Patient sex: M
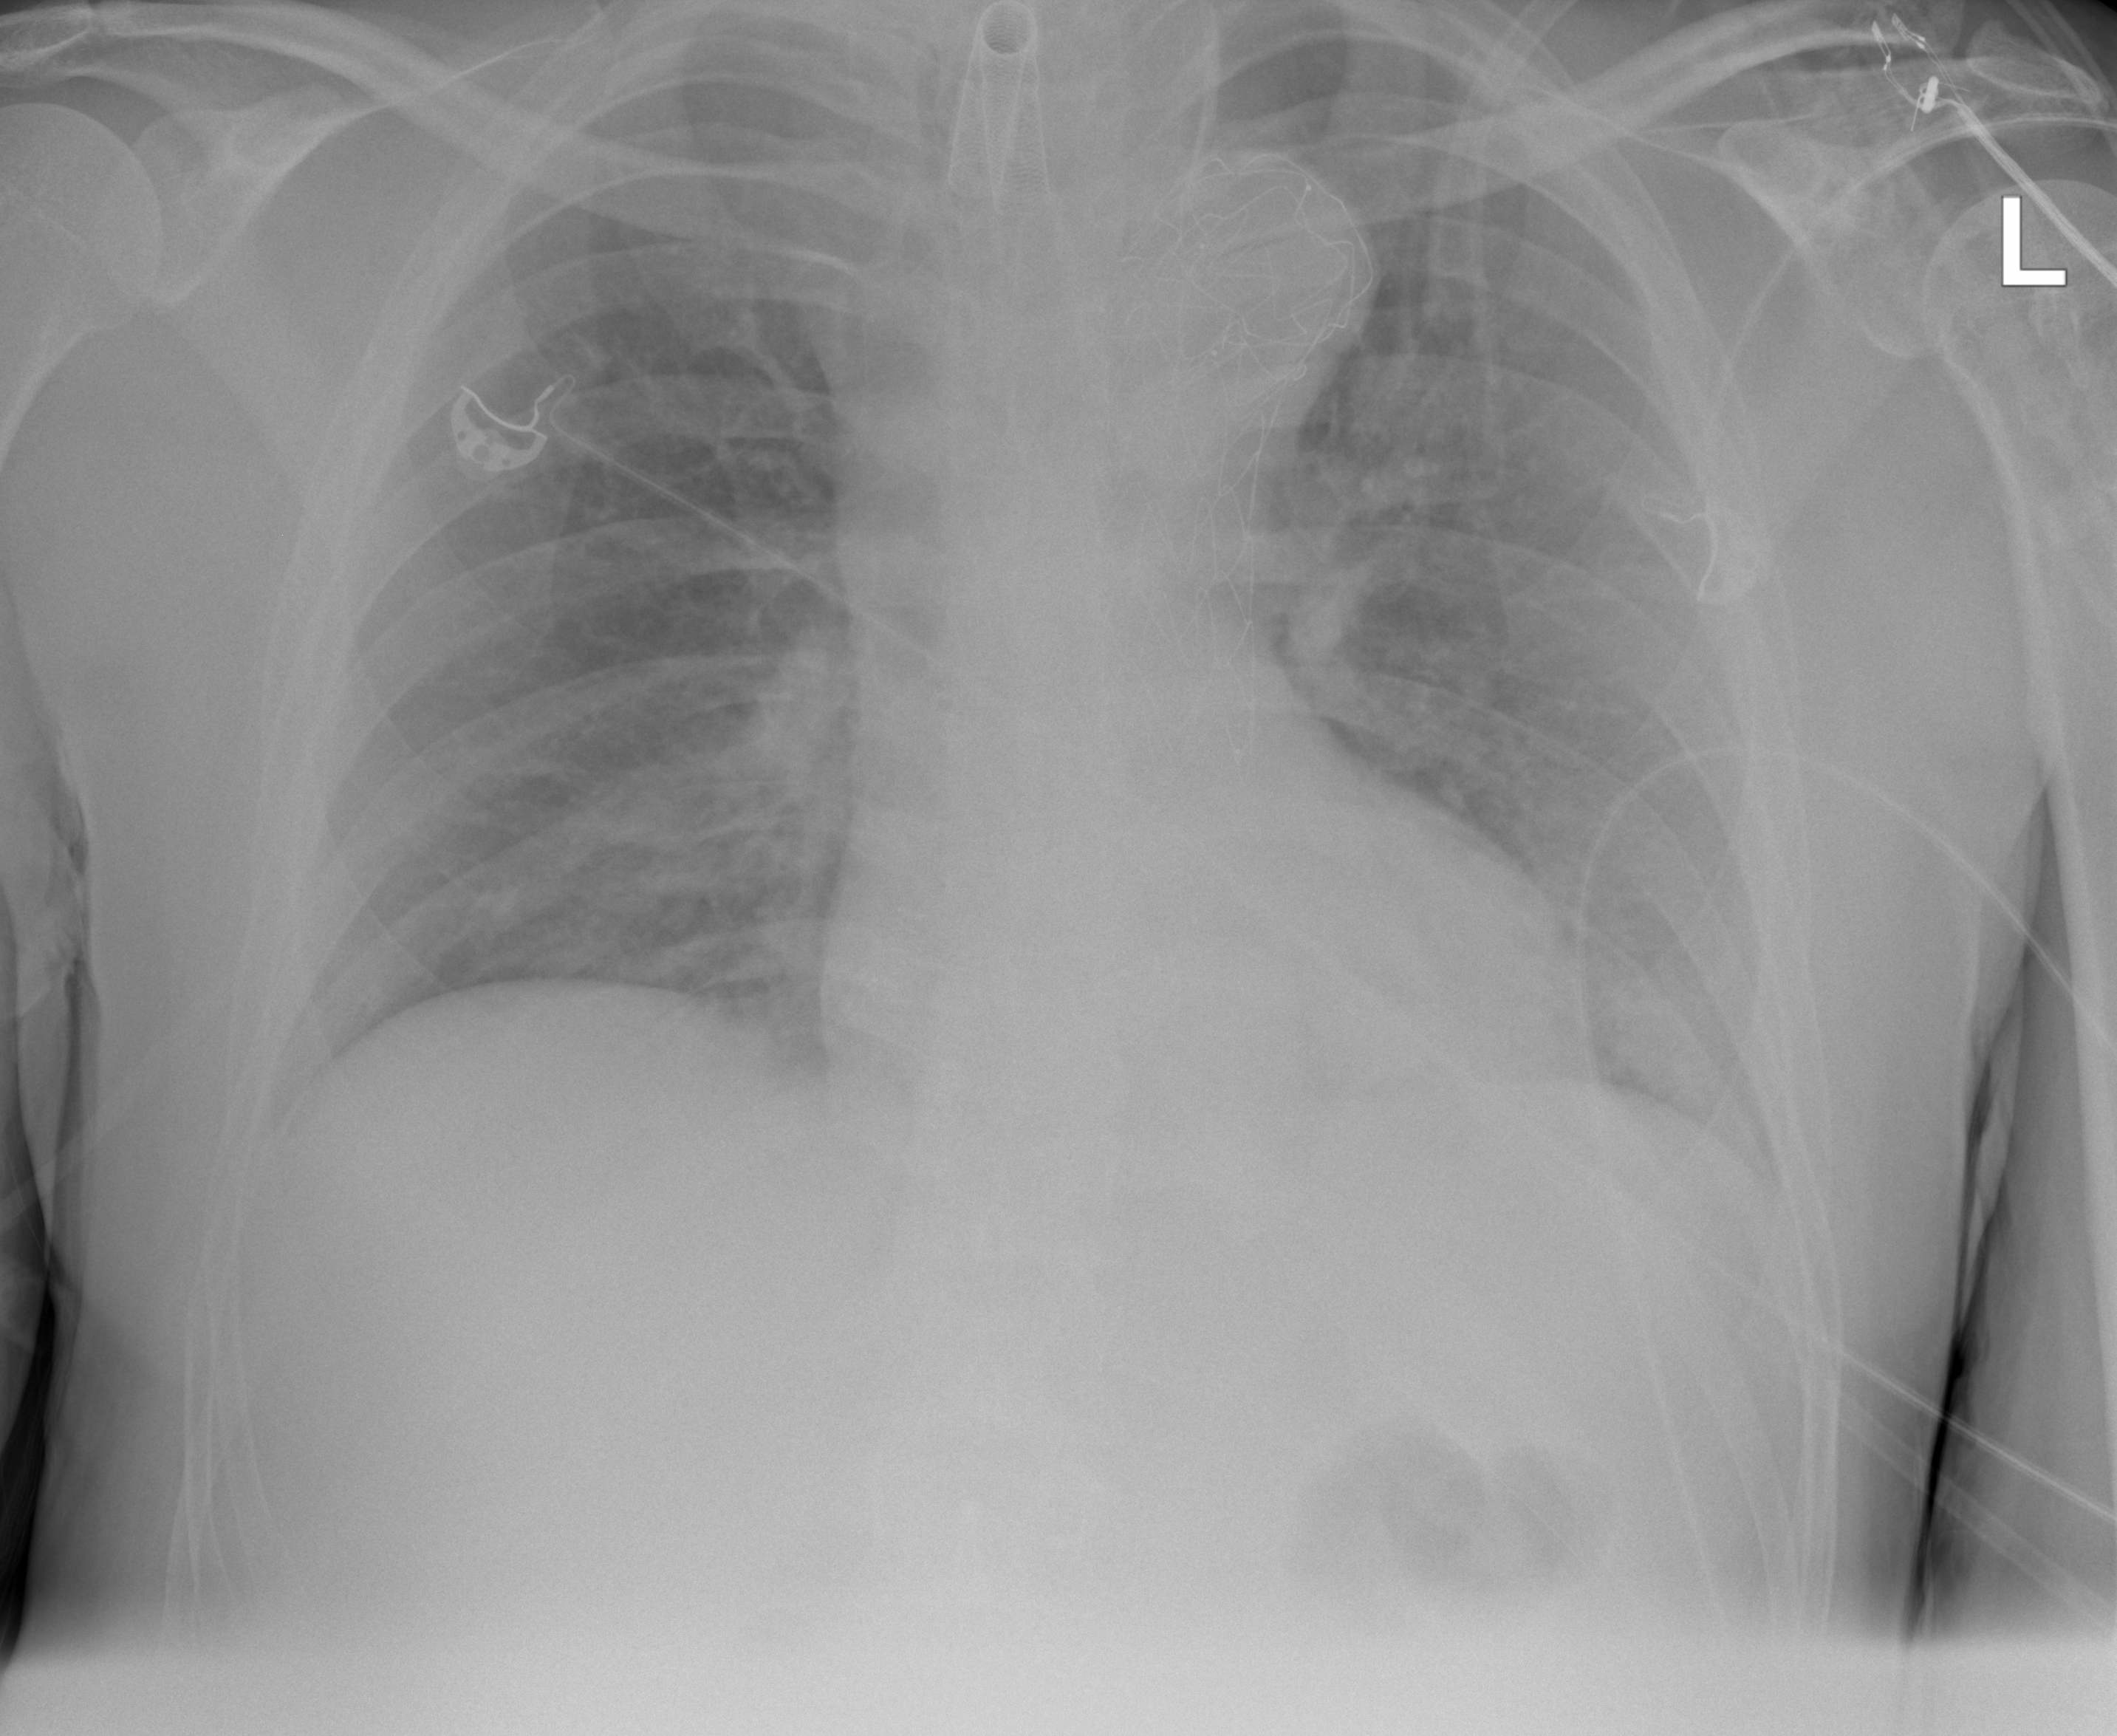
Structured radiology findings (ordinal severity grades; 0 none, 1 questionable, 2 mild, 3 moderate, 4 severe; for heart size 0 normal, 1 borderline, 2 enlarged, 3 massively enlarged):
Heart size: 0
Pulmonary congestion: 2
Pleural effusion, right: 0
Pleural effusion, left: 0
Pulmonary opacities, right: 2
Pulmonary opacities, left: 2
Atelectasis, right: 0
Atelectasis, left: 0